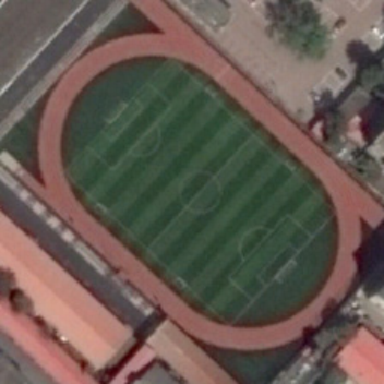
The red roof house is next to the playground .